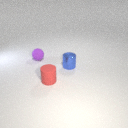
small purple rubber sphere to the left of small blue metal cylinder